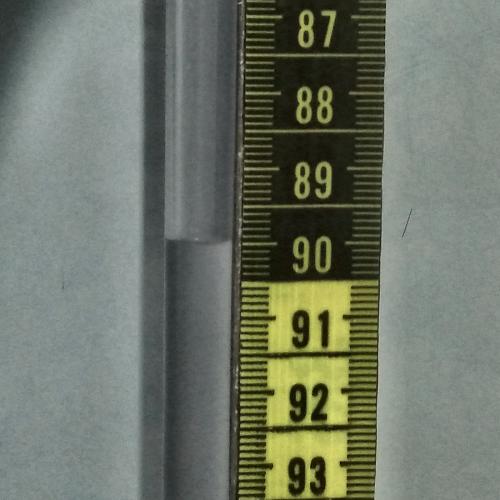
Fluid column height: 90.0 cm